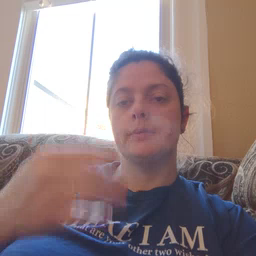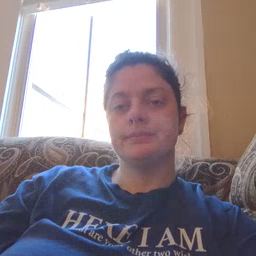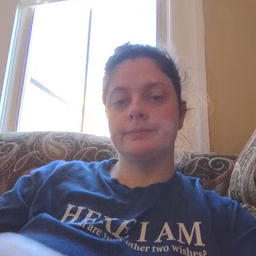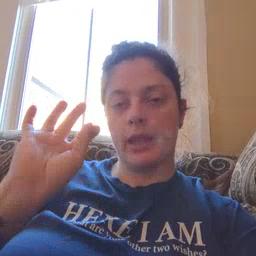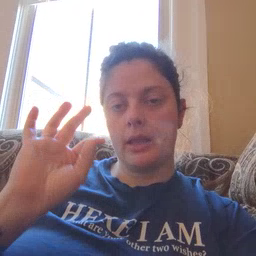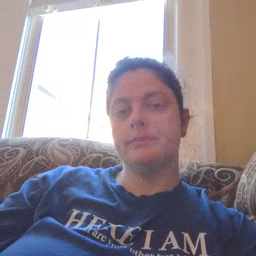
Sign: find